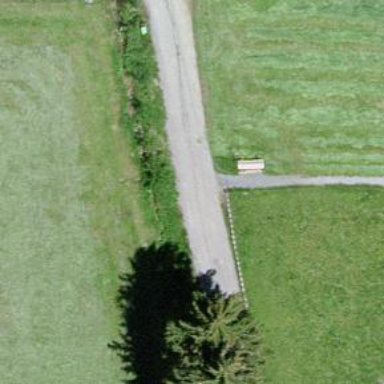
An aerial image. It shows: Bench.